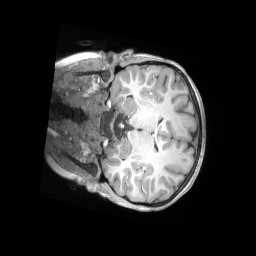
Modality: T1w
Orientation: coronal
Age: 10
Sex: male
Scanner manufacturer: siemens
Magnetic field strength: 3 T
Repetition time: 2.53 s
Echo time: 0.00164 s